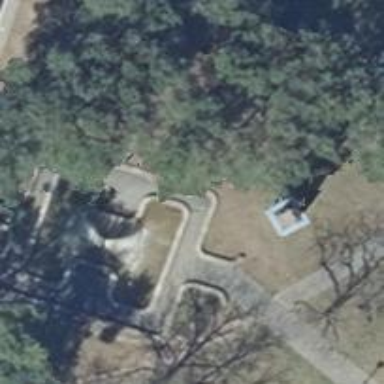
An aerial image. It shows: Beautiful fountain.